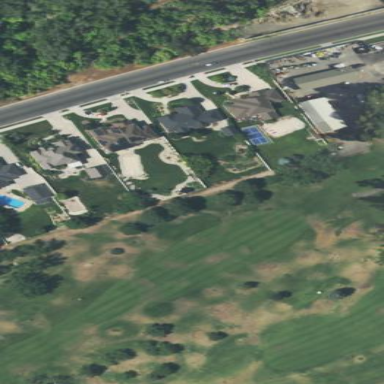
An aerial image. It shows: Grassy area designated as golf fairway.